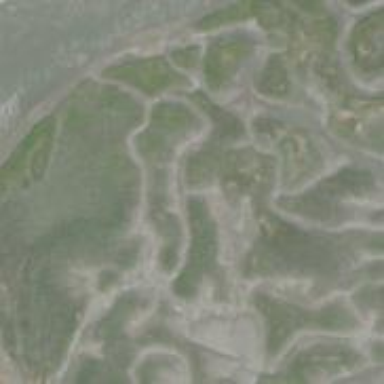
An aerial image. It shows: Tidal marsh wetland.